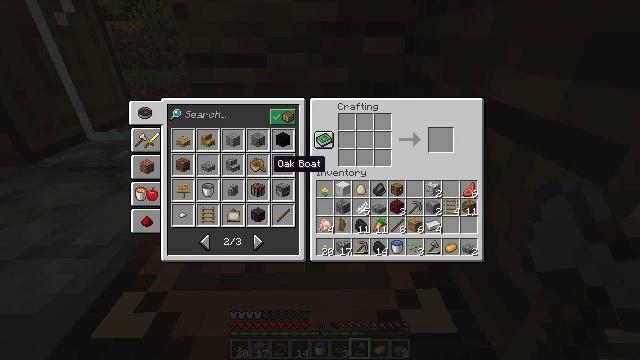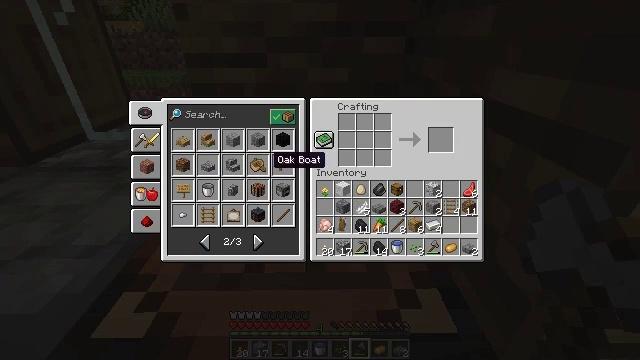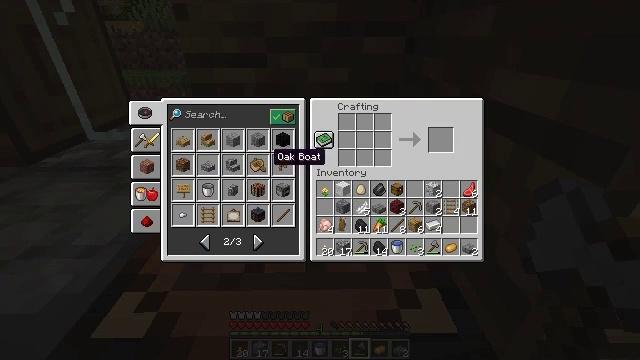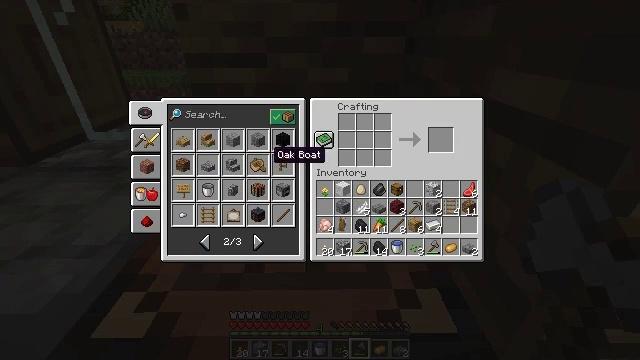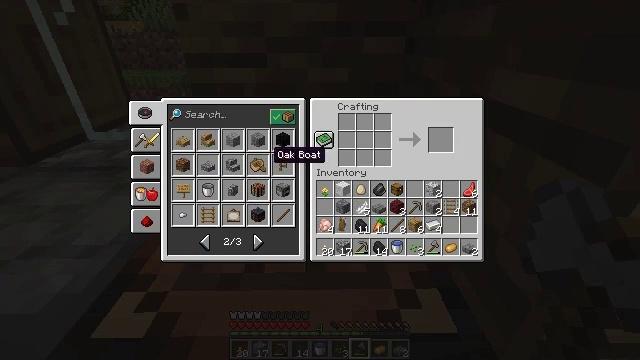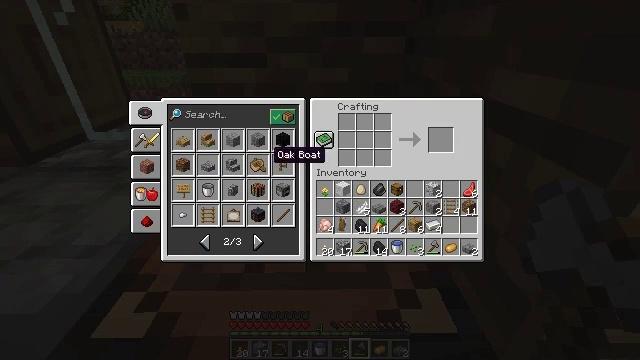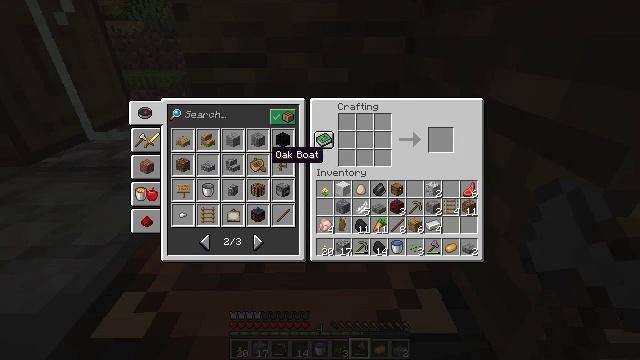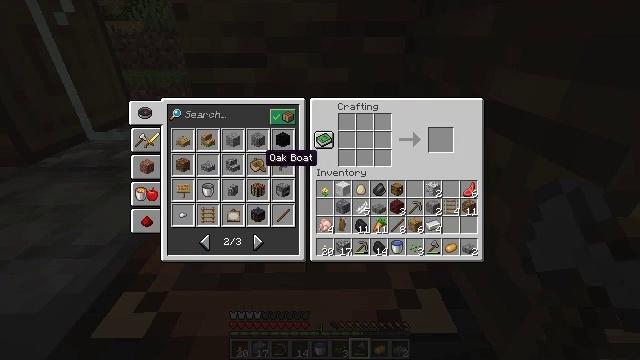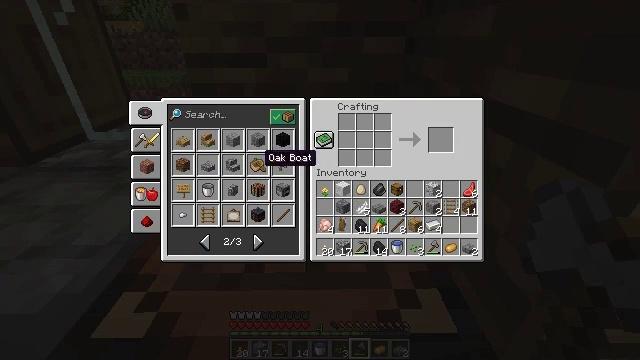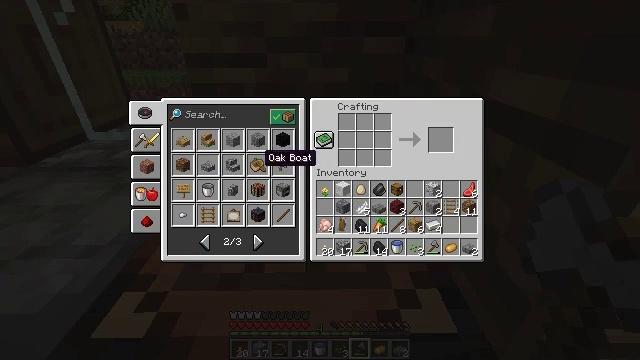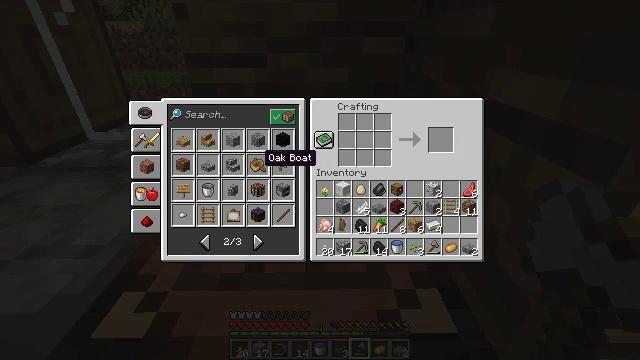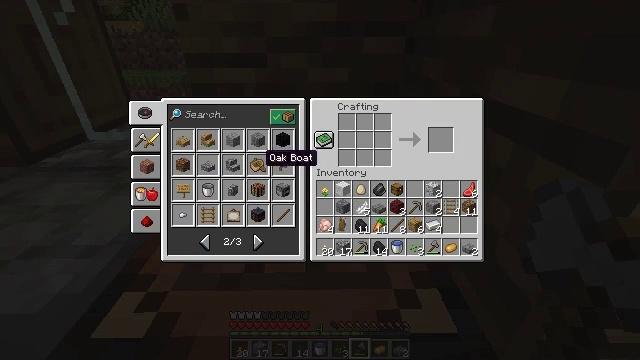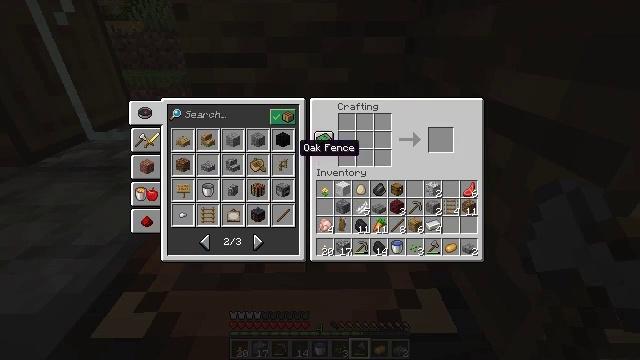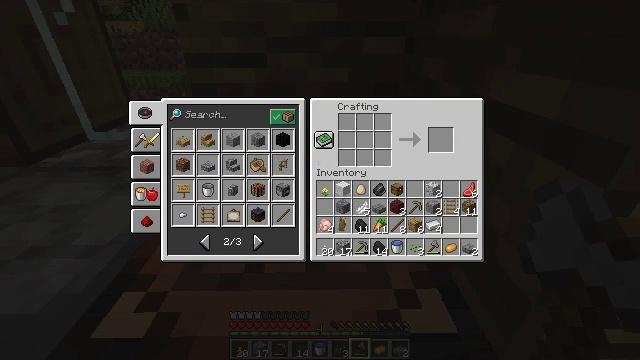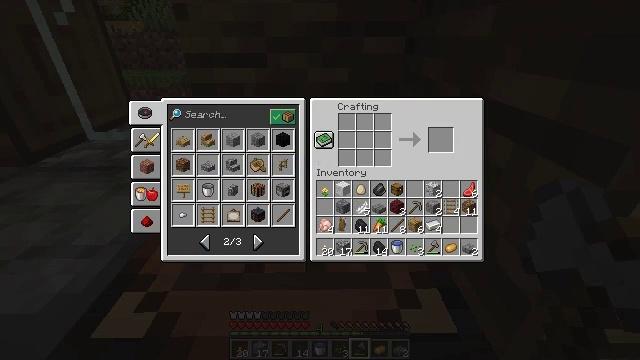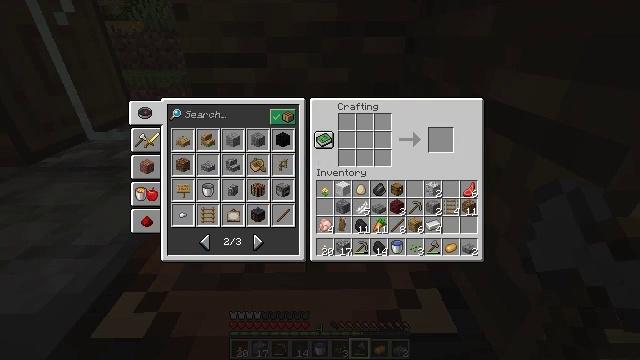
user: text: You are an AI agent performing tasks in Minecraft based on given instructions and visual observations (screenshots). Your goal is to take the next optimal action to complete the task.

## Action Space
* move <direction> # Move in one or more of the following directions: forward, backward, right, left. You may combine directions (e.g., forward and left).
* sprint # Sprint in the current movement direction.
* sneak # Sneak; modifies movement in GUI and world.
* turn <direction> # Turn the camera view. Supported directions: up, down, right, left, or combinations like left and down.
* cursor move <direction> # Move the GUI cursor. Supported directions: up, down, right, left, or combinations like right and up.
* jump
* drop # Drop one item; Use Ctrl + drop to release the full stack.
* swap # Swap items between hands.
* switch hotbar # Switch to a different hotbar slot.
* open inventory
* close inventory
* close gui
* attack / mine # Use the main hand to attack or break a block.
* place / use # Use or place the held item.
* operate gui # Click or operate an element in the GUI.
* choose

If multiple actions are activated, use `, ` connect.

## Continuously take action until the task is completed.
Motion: motion action
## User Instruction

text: Take sticks and wool to craft a painting.
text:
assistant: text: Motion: no_op
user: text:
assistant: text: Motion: no_op
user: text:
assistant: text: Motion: no_op
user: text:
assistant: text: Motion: no_op
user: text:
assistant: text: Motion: no_op
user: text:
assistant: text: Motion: no_op
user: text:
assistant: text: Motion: no_op
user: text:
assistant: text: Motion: no_op
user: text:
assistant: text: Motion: no_op
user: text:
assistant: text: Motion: no_op
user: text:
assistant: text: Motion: no_op
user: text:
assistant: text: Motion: turn right and up
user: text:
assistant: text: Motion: no_op
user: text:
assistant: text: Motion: no_op
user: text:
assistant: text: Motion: no_op
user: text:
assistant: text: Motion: no_op
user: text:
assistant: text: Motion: turn left and down
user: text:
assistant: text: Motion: turn left and down
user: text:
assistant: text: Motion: no_op
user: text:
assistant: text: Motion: no_op
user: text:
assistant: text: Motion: turn down
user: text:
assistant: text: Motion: no_op
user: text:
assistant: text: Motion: turn down
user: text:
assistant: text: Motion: no_op
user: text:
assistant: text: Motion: no_op
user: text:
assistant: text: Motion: no_op
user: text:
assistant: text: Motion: no_op
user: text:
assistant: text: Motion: no_op
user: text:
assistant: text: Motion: attack / mine
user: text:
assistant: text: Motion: attack / mine